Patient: sex F, age 31
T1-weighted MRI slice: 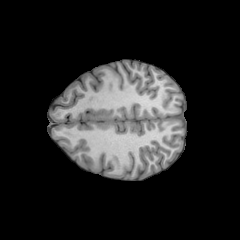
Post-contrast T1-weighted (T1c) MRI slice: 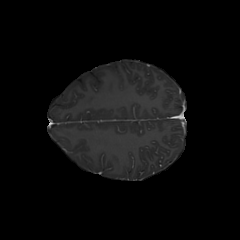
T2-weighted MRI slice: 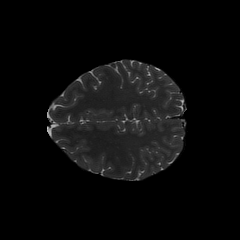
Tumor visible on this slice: no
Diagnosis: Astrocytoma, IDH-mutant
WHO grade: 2